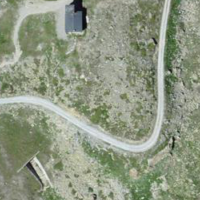
EUNIS habitat code: 31
Species observed at this site:
Plantago alpina
Campanula barbata